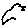
Label: bird